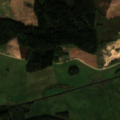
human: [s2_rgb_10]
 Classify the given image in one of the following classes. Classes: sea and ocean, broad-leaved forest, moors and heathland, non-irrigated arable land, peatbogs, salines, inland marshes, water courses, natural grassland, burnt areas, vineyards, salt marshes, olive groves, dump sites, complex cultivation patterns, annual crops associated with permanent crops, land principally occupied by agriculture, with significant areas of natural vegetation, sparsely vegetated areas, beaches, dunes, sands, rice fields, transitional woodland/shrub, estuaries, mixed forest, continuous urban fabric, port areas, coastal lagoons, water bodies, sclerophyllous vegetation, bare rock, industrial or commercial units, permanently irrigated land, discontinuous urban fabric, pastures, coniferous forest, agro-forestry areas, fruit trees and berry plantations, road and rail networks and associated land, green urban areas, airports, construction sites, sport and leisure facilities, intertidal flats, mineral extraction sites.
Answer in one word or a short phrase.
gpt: non-irrigated arable land, pastures, coniferous forest, mixed forest, transitional woodland/shrub